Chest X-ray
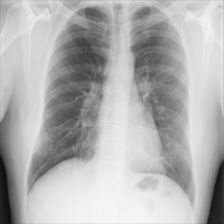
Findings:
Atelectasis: negative
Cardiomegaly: negative
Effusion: negative
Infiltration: negative
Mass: negative
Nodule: negative
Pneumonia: negative
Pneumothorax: negative
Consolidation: negative
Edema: negative
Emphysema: negative
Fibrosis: negative
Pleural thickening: negative
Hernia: negative